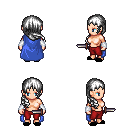
a pixel art fantasy rpg character, female body template, human, light skin, blue cape, red pants, white right-swept hairstyle, white cloth bracers, black slippers, dagger, four views (front, back, left, right), 2x2 character sprite sheet, small pixel art, hard edges, no anti-aliasing